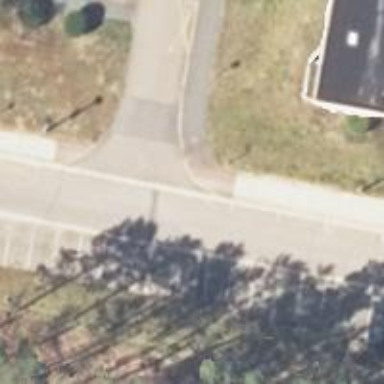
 there is parallel parking available on the street."